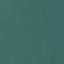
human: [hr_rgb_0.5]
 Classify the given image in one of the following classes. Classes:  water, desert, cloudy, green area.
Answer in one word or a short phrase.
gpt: water